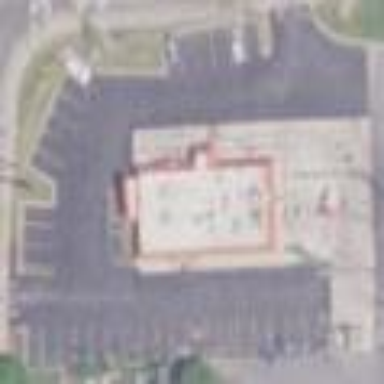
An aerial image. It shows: Retail area.